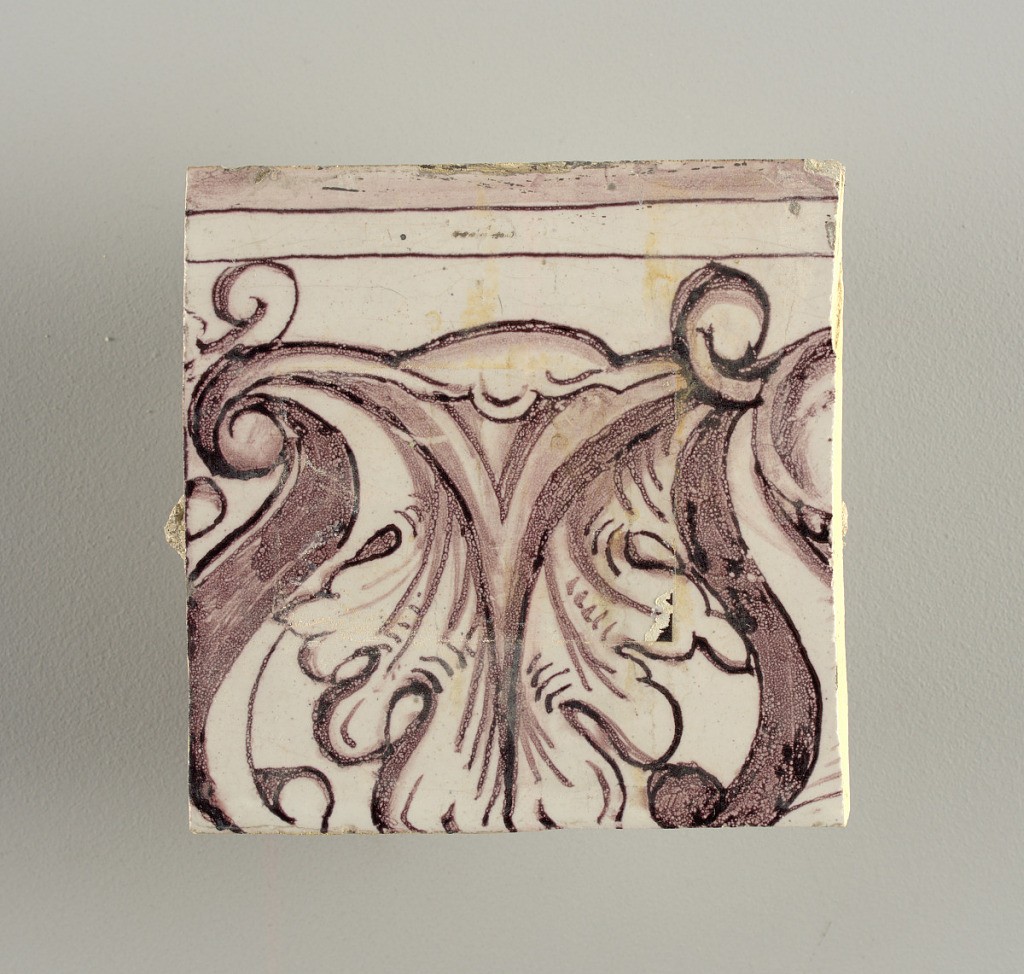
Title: Wall facing
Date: ca. 1725
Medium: tin-glazed earthenware, underglaze
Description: Running design for a frieze or a dado, composed of scrolls of foliage and strapwork, and four repeating motifs--a seated woman in a small upright oval medallion, a putto seated on a rocailled base, and strapwork in axial pattern.  The various panels, A to F, show various repeats of the same design, all being five tiles high and a varying number of tiles wide.